I will show an image sequence of human cooking. I have annotated the images with numbered circles. Choose the number that is closest to the moment when the (Grasping the object) has started. You are a five-time world champion in this game. Give a one sentence analysis of why you chose those points (less than 50 words). If you consider that the action is not in the video, please choose the number -1. Provide your answer at the end in a json file of this format: {"points": []}
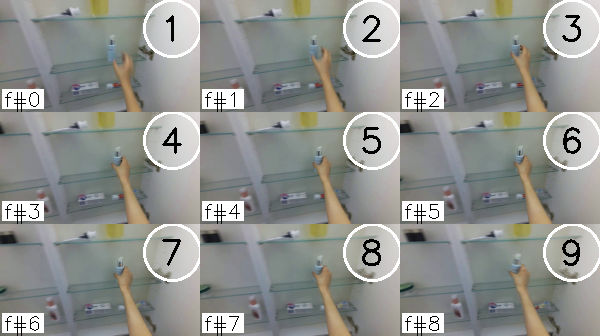
Frame 4 shows the clearest moment of hand-object contact.
{"points": [4]}